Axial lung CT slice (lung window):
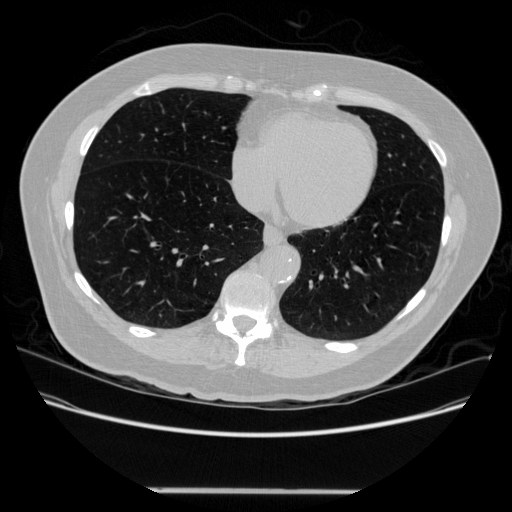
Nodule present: no